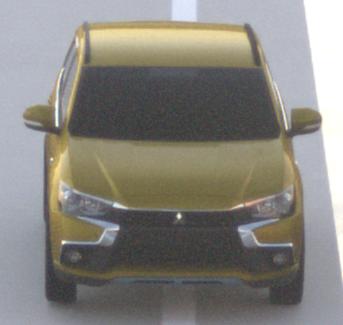
Make: Mitsubishi
Model: Outlander 2.0 Plug-In Hybrid
Detailed model: Outlander (III) Plug-In Hybrid
Model produced from: 2015/10
Model produced until: 2018/08
Doors: 5
Color: yellow
Road condition: dry road
Daytime: sunrise or sunset
Contrast: low contrast